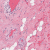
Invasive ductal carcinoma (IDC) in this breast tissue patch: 0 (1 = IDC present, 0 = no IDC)